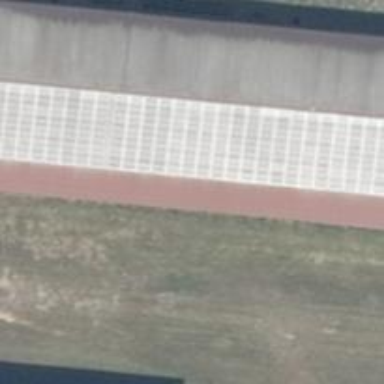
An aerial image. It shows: Solar photovoltaic panel generator producing electricity in small installation.